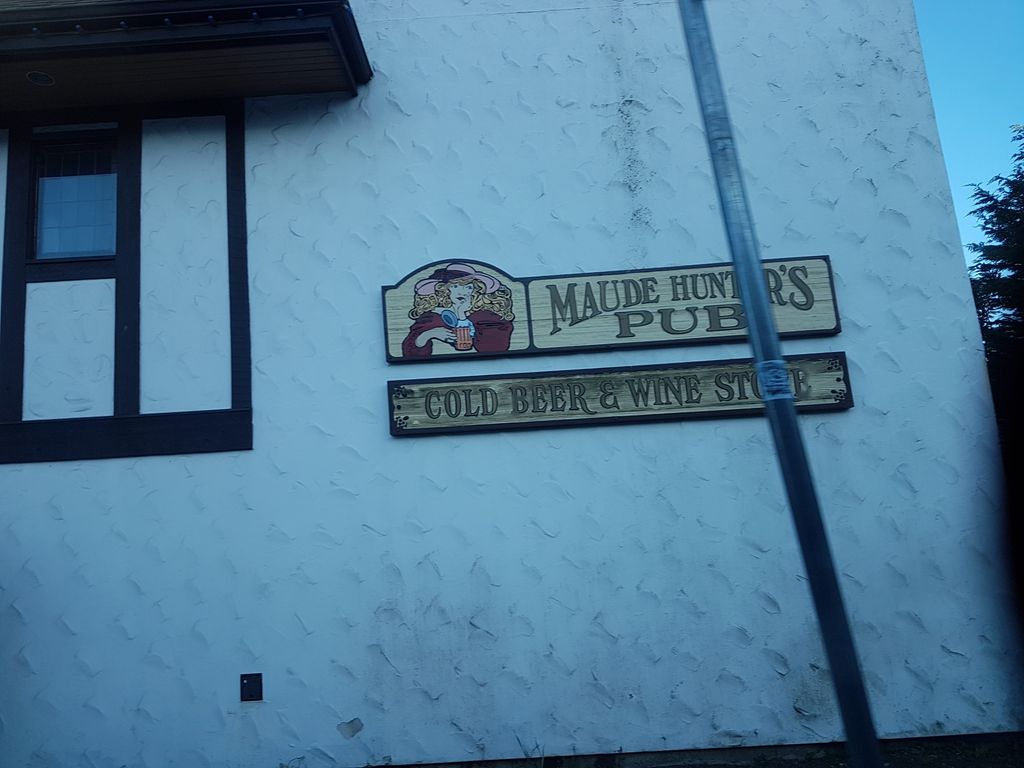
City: victoria